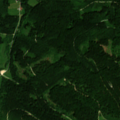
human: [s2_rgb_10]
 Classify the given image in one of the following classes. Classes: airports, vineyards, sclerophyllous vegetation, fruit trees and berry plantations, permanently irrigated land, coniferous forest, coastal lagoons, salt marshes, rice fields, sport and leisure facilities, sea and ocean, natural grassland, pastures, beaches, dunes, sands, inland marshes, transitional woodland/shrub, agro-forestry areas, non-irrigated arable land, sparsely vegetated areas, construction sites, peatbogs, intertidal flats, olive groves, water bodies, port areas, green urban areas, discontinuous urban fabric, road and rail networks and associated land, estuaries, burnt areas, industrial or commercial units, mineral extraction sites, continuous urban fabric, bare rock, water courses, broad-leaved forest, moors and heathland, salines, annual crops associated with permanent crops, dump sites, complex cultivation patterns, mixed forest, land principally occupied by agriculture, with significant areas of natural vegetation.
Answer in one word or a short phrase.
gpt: pastures, mixed forest